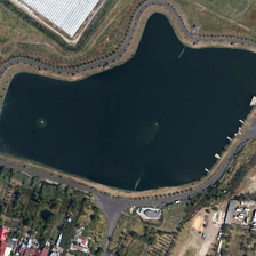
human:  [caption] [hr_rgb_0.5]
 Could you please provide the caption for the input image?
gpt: This deep blue lake is located near a residential area.

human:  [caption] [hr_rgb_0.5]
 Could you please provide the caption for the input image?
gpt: This dark blue pond is next to a residential area.

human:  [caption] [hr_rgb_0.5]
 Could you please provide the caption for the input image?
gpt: Houses near the blue pond

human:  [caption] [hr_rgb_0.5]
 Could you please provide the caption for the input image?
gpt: This deep blue pond sits next to the residential area.

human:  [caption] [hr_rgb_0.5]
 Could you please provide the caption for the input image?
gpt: This Deep Blue Lake is next to a residential area.